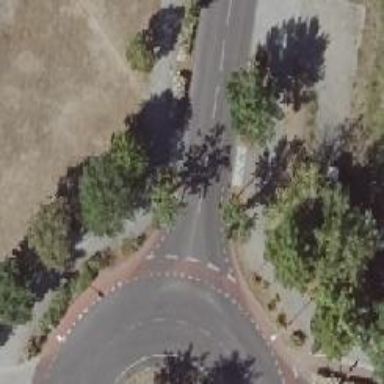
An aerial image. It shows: Road with "give way" sign.